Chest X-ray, PA view. Patient: 46 years old, sex M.
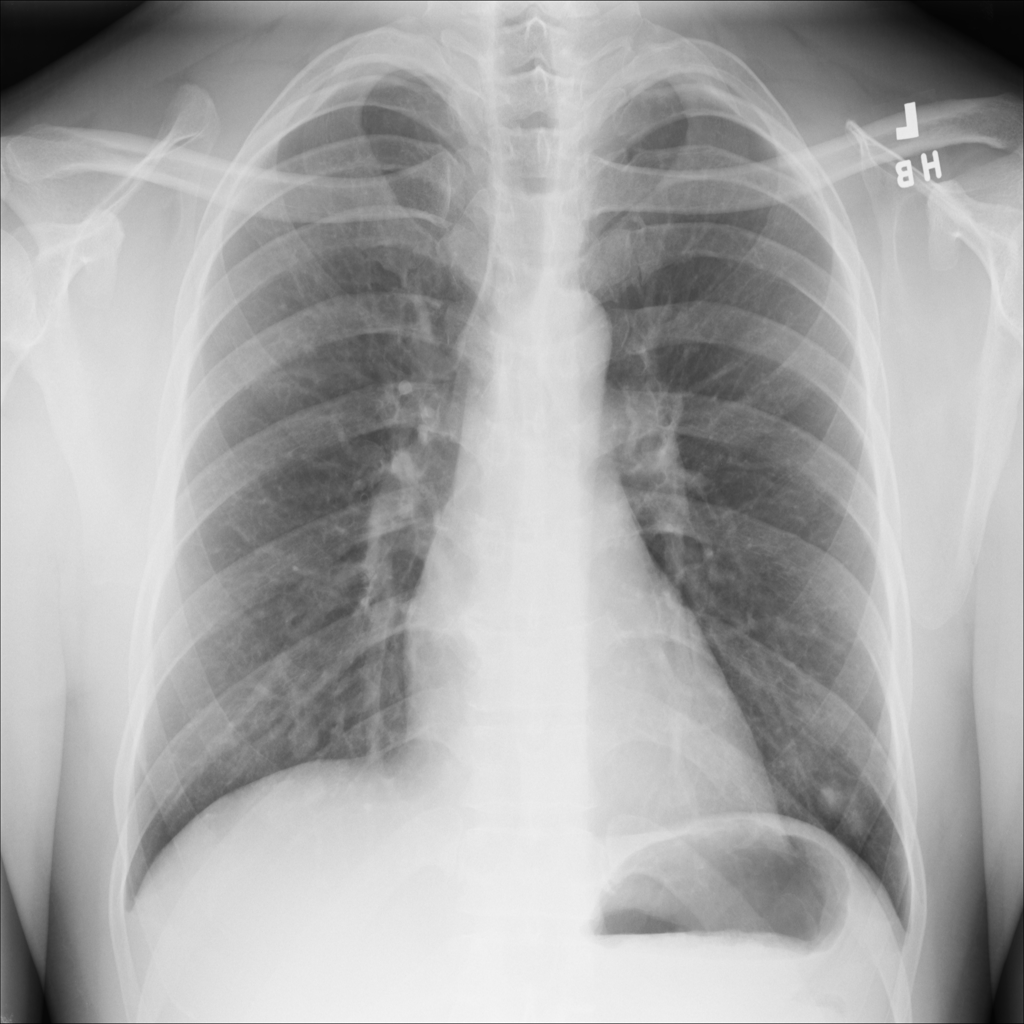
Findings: Nodule